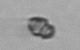
Label: Heterocapsa_rotundata